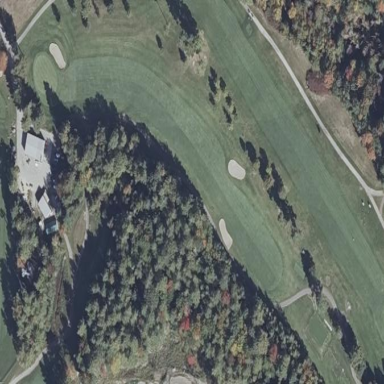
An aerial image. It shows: Golf rough area.